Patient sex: M
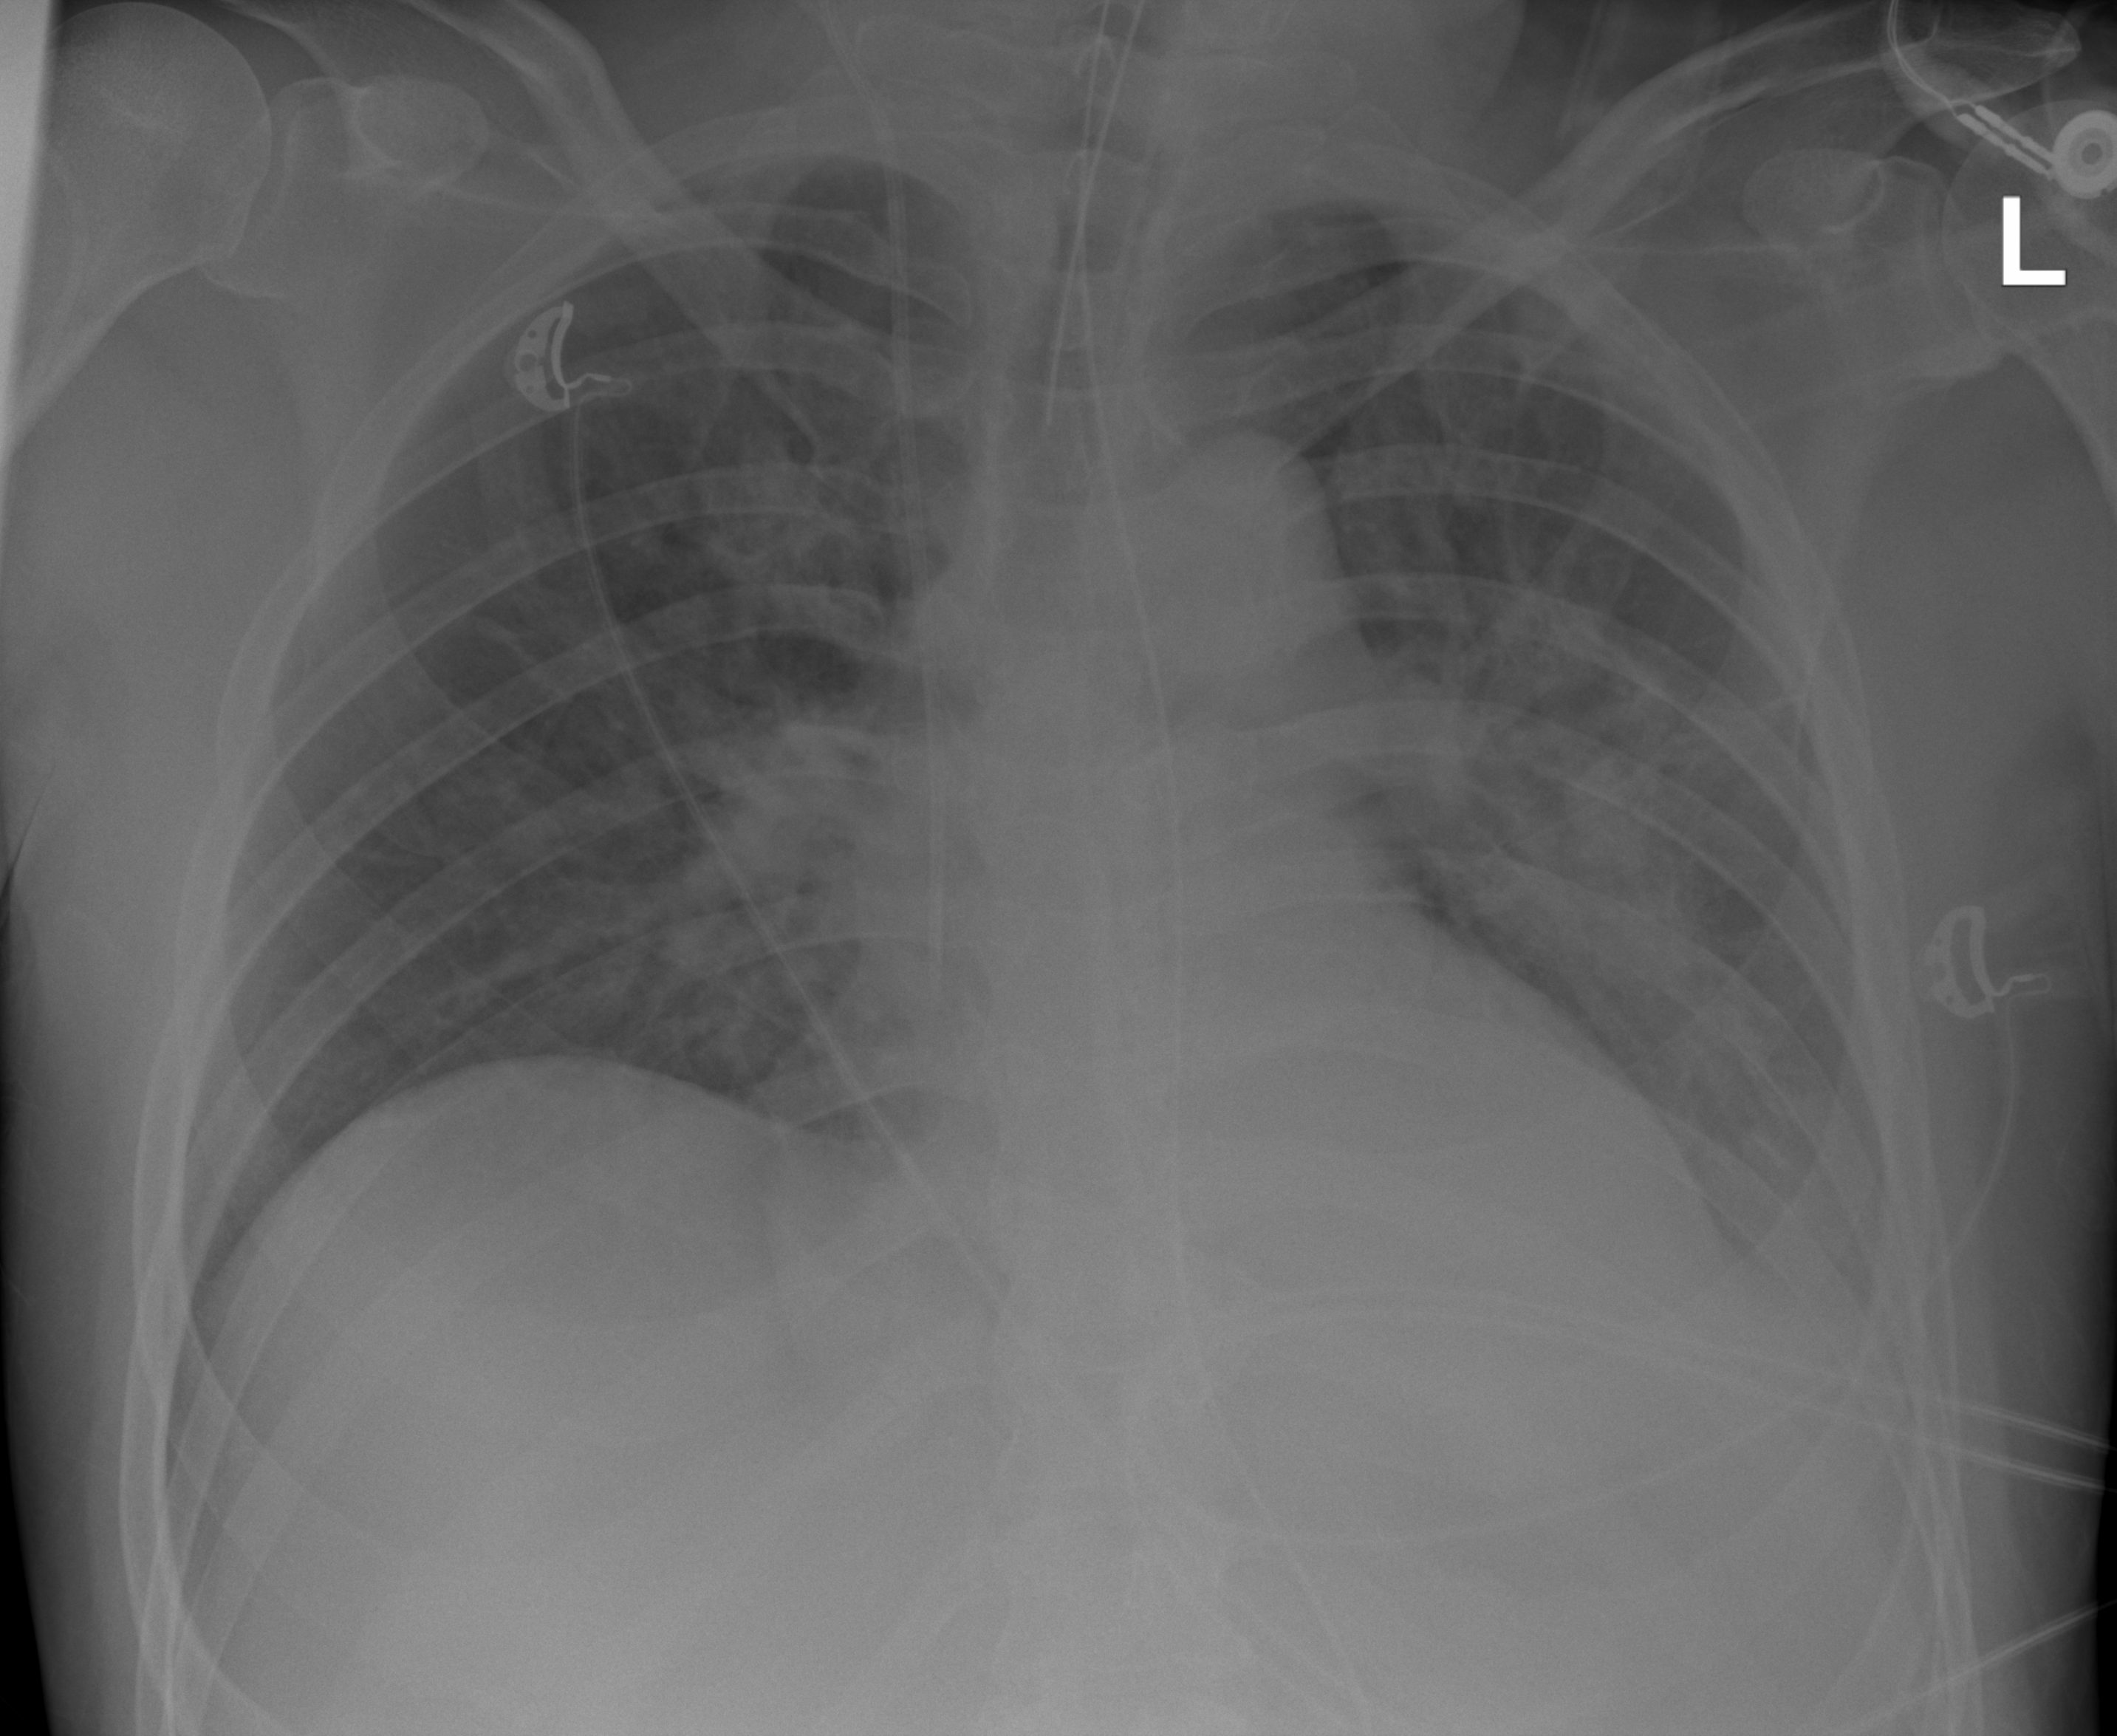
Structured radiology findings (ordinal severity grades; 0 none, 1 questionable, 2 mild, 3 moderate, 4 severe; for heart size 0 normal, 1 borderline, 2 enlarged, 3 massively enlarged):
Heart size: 2
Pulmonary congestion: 3
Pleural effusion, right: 0
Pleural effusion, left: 2
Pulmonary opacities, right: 2
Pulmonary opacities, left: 3
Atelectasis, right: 0
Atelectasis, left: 0